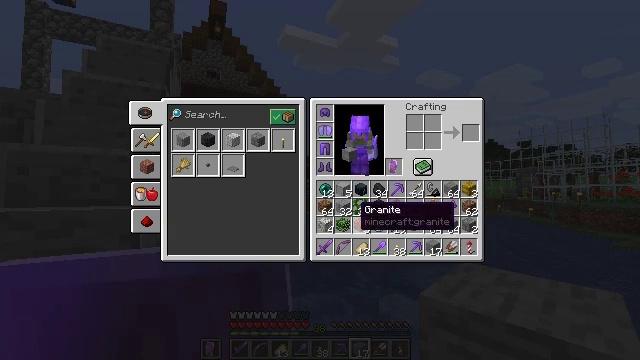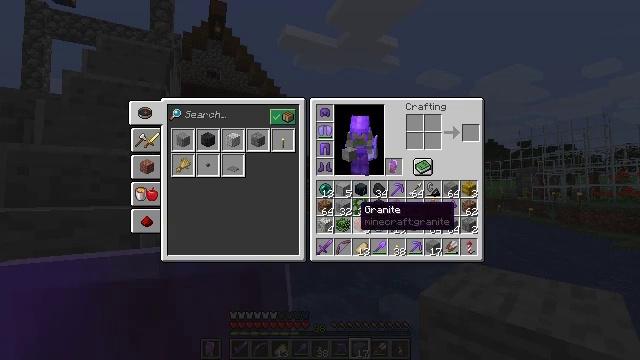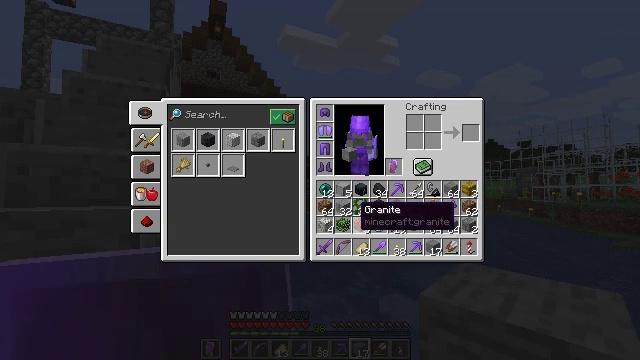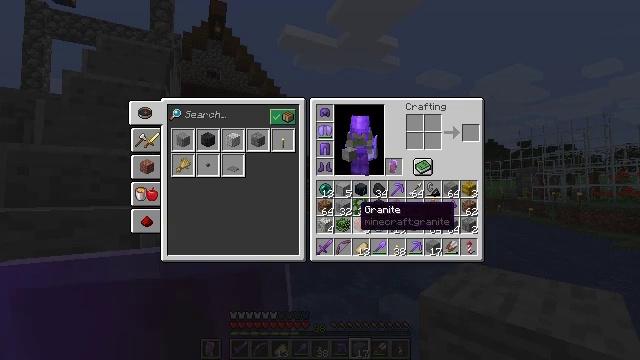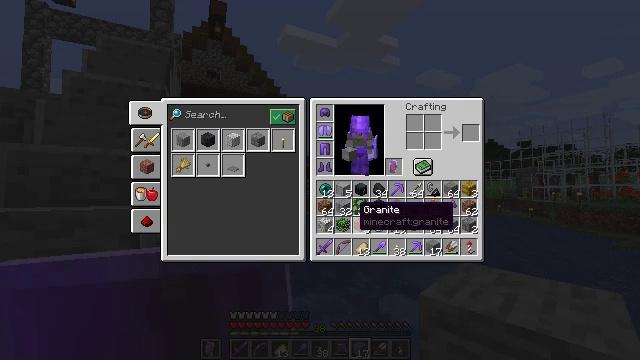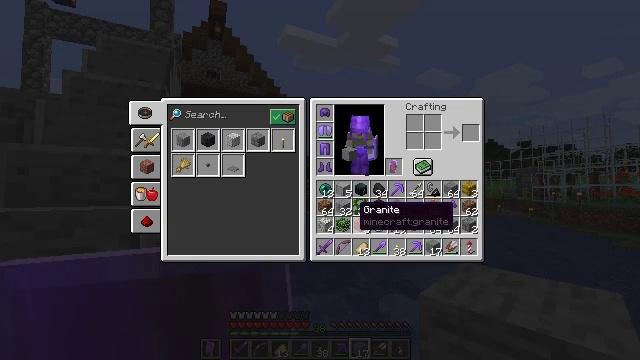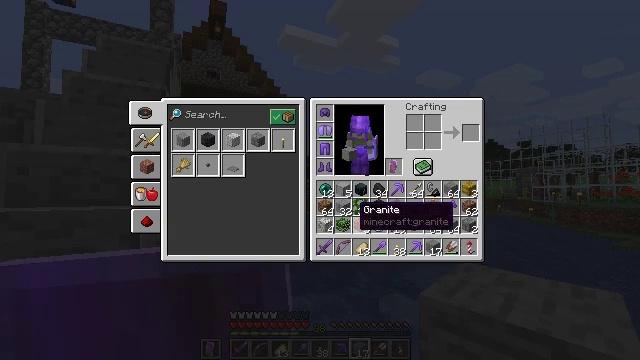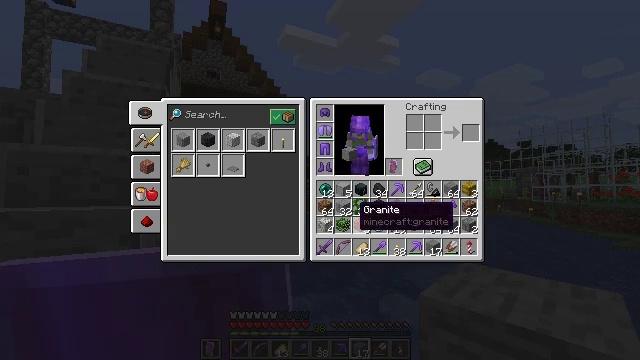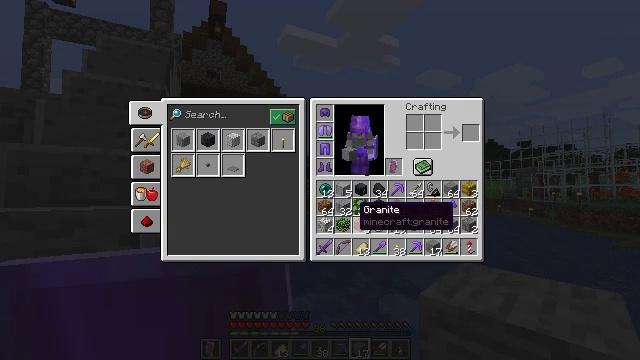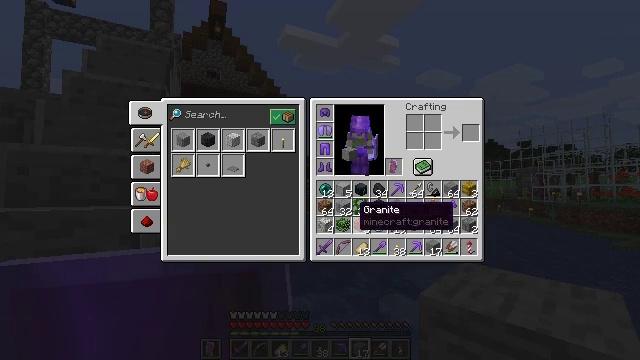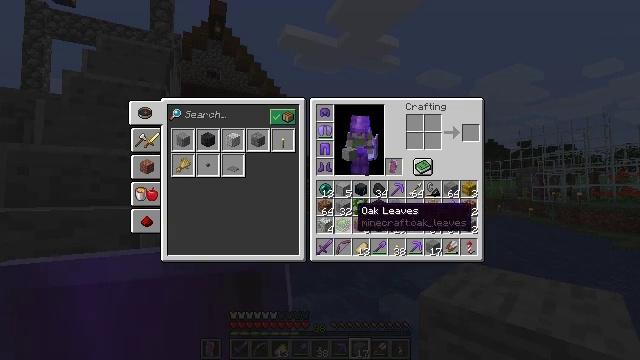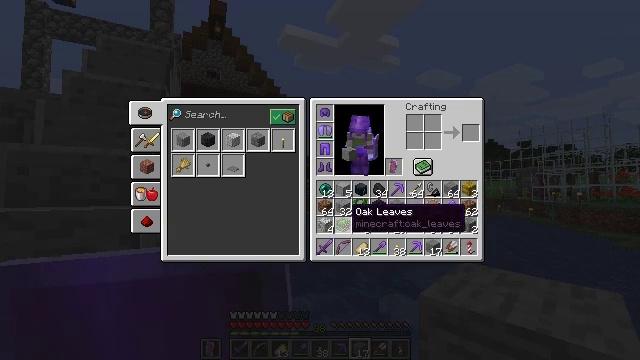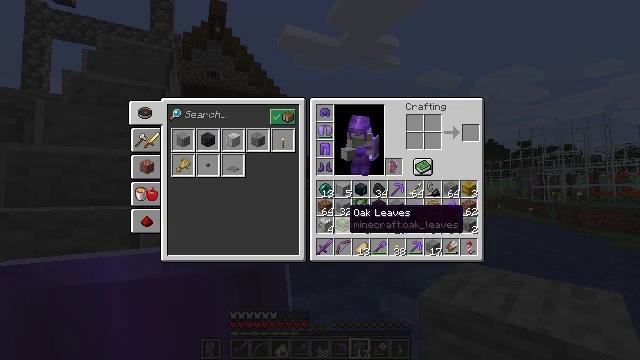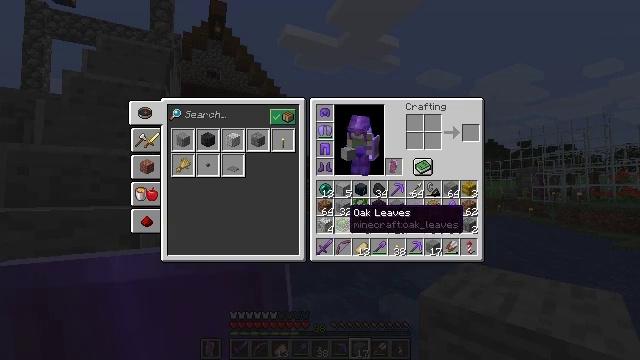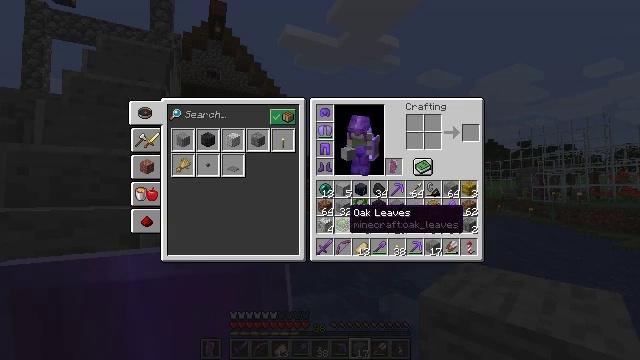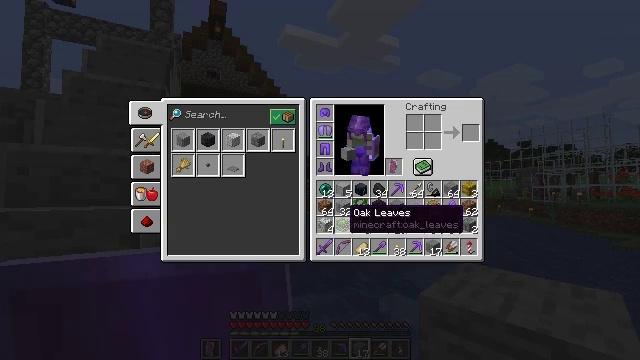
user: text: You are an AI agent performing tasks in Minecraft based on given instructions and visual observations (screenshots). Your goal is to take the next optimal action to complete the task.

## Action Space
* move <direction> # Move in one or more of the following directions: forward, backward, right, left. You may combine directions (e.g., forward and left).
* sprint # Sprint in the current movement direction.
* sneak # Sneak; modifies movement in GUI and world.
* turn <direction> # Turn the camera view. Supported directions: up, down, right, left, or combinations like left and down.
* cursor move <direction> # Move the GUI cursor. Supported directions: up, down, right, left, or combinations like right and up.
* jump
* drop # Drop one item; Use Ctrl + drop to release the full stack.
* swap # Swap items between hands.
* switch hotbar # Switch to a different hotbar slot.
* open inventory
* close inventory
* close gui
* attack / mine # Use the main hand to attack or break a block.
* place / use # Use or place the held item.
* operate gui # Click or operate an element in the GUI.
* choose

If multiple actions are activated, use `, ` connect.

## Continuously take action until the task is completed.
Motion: motion action
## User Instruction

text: Drop oak leaves.
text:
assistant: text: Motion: no_op
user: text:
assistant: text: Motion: no_op
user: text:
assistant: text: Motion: no_op
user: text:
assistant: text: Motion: no_op
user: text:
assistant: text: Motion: no_op
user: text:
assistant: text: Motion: no_op
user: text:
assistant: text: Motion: no_op
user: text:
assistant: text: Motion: no_op
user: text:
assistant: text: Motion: no_op
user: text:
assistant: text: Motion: no_op
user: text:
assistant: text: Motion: no_op
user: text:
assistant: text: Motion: no_op
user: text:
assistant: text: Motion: no_op
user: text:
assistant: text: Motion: no_op
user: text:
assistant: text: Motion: no_op
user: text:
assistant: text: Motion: attack / mine
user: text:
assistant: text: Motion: attack / mine
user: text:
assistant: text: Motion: turn up, attack / mine
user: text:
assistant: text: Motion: turn right and up
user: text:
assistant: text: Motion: turn right and up
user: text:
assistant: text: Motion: turn up
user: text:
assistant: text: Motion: turn right and up
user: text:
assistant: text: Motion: turn right and up
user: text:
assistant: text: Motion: turn up
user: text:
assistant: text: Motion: no_op
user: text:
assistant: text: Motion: attack / mine
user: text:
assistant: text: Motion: attack / mine
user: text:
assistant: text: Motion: no_op
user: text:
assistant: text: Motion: no_op
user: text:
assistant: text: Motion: no_op